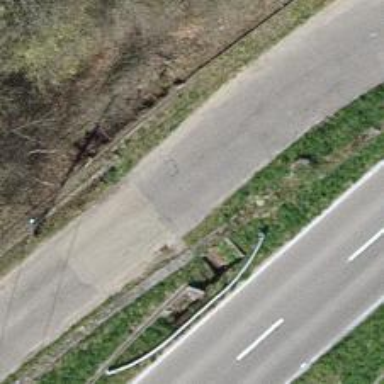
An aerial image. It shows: Tertiary road with asphalt surface.